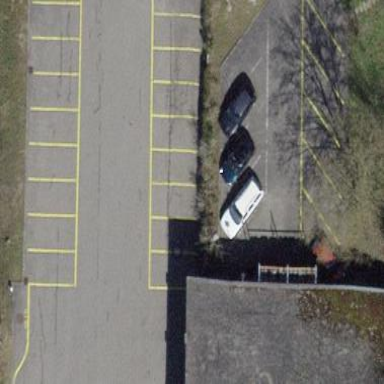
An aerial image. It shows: Parking area with surface.